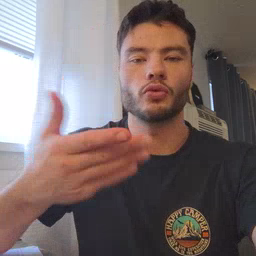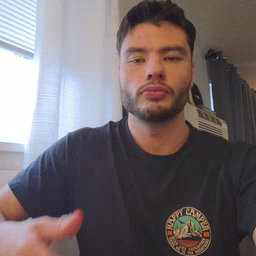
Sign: bedroom